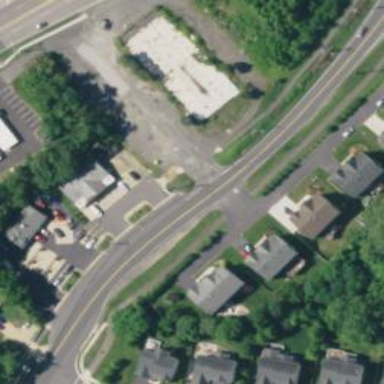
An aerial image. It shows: Unmarked road crossing.